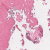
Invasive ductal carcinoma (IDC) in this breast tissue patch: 0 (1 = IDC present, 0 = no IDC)